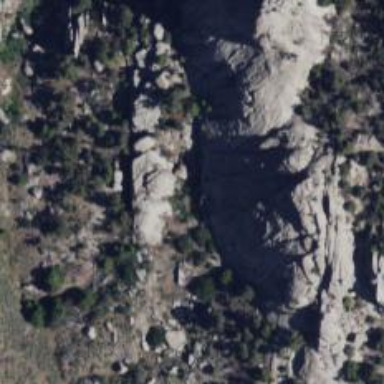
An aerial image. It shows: Natural cliff.